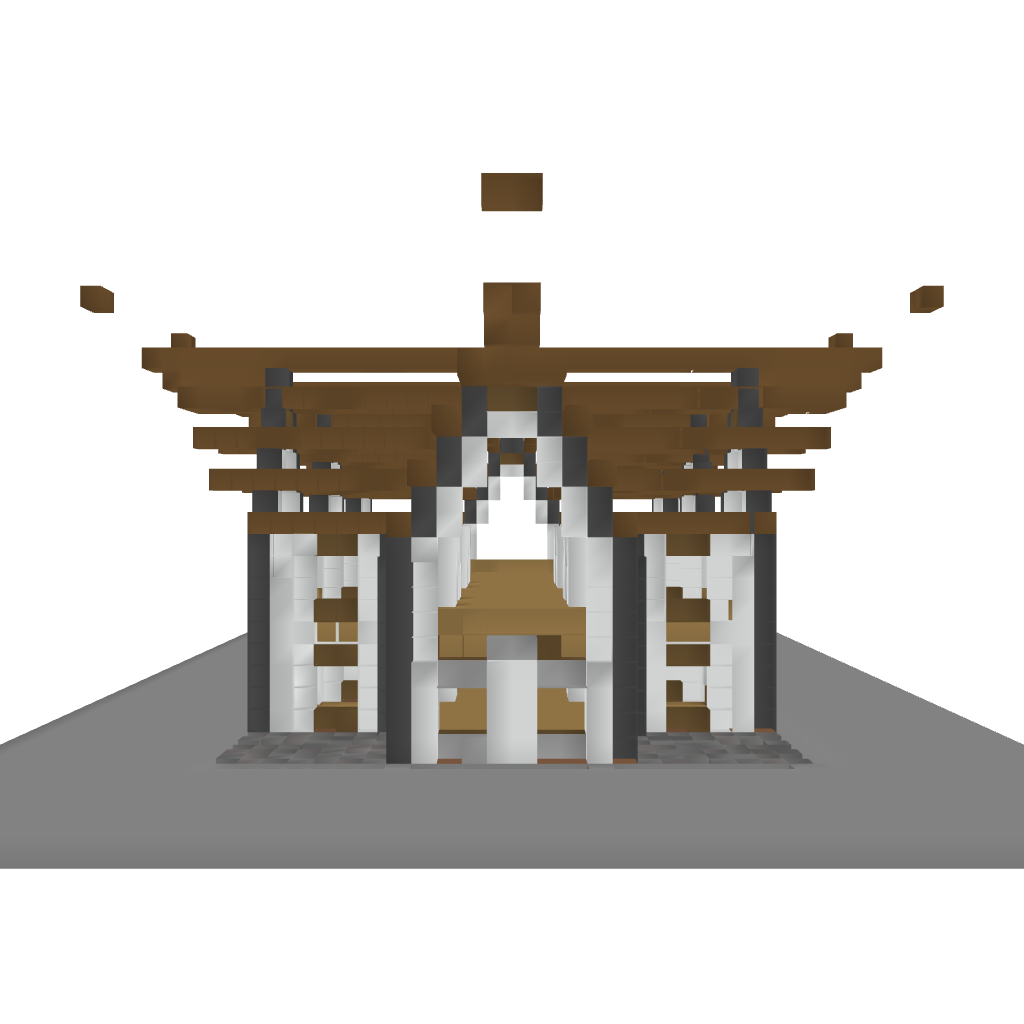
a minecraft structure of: Ordinary Medieval House